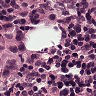
Metastatic tissue present: yes